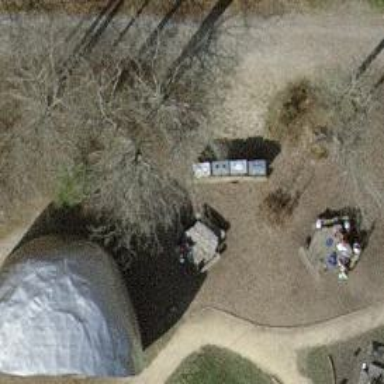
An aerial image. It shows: Recycling container at amenity designated for recycling.